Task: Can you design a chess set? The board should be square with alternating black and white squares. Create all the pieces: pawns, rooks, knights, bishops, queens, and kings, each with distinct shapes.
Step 741:
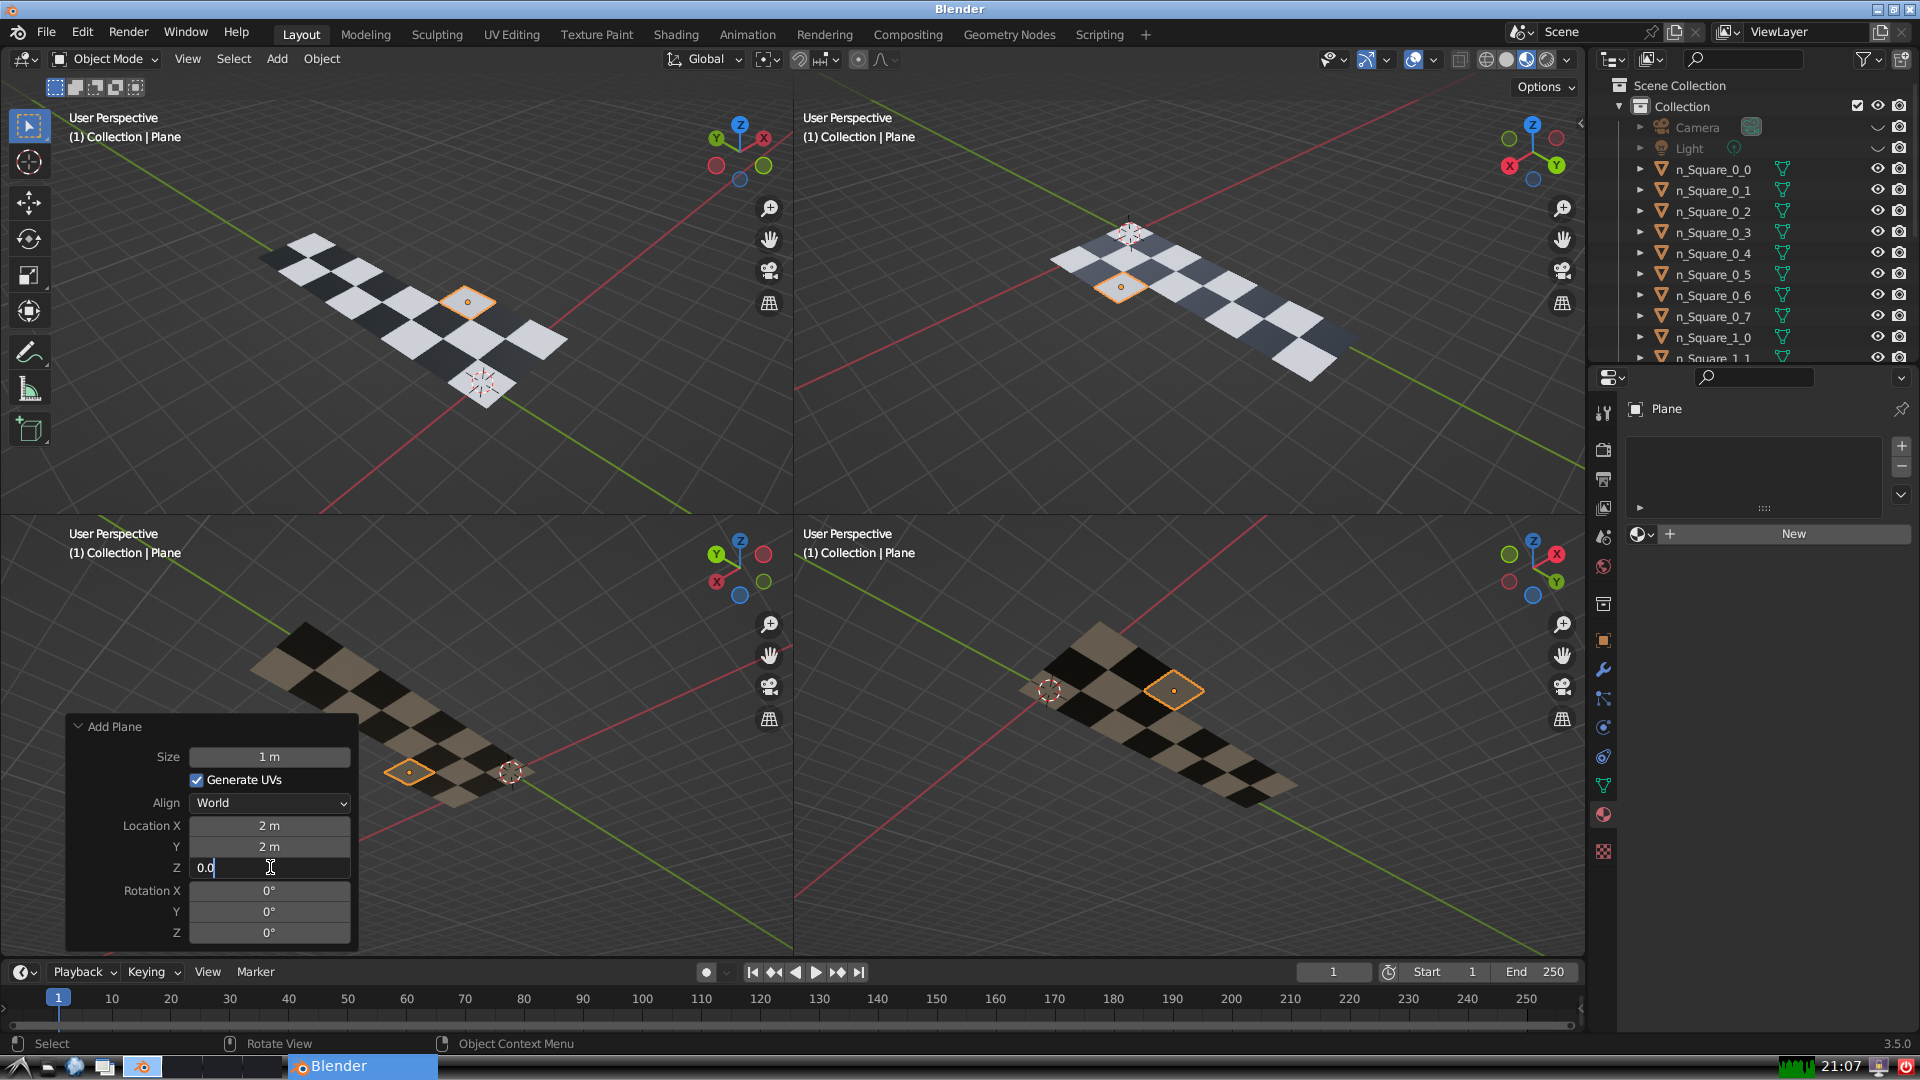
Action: {"key_press": ['Return']}